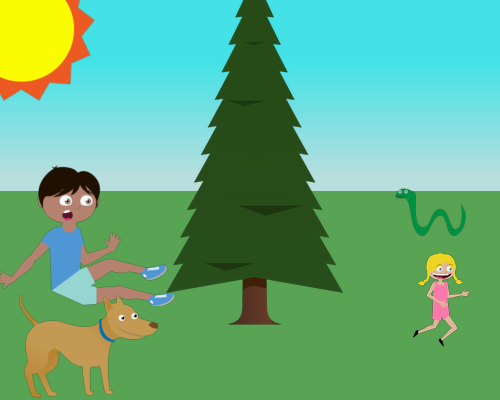
big sun on left corner cut and large pine tree on center cut the tip and a big surprised boy on left below boy a big dog both faces right and a small girl runs she faces right above girl a medium snake